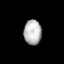
Tissue: lung
Cell type: Others
Senescence score: 0.6078
Nuclear area (px): 428
Mean DAPI intensity: 182.404